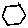
Label: hexagon